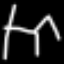
Label: chair